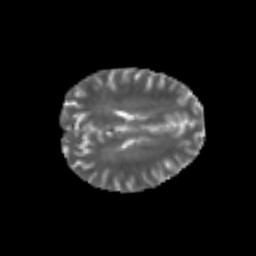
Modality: T2w
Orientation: axial
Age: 25
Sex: male
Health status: healthy